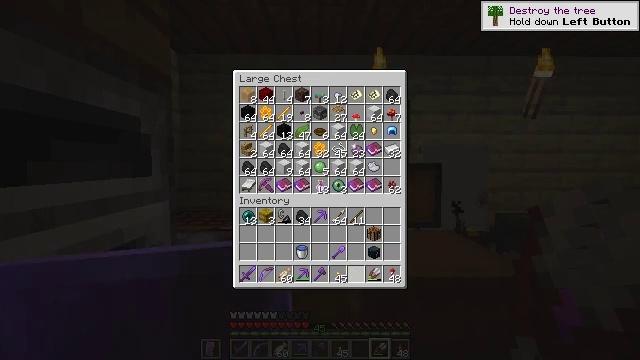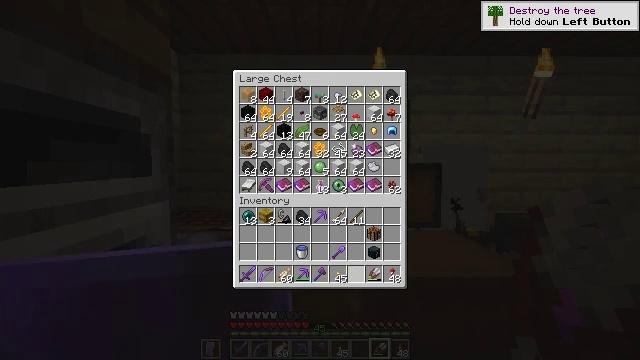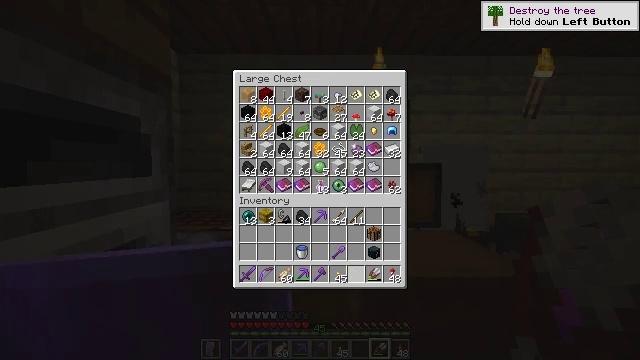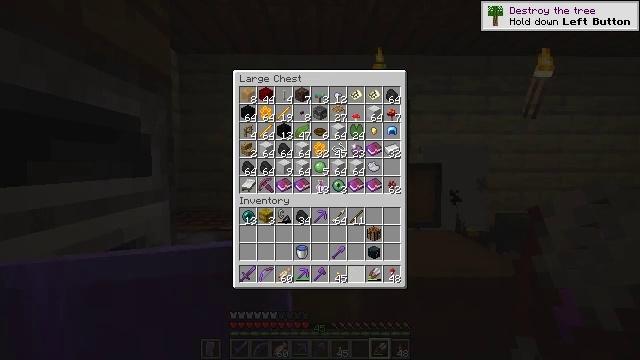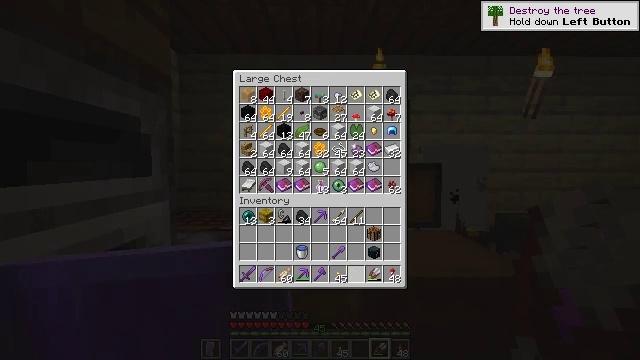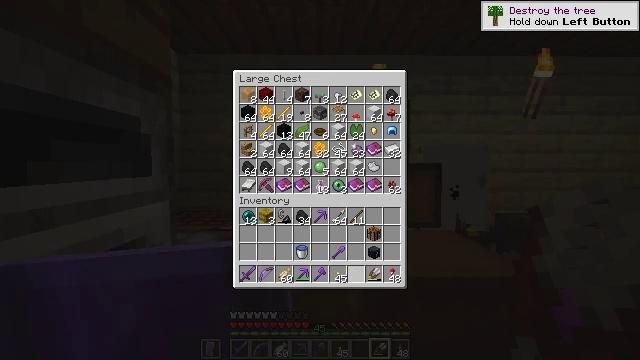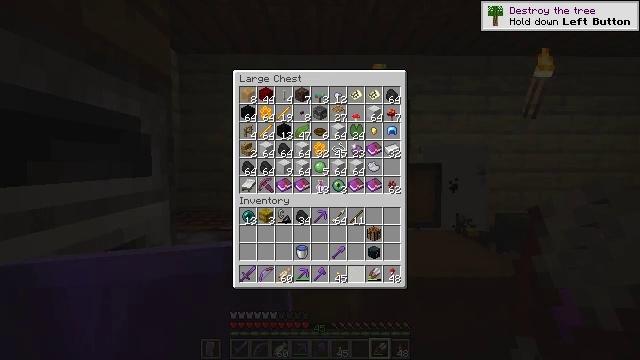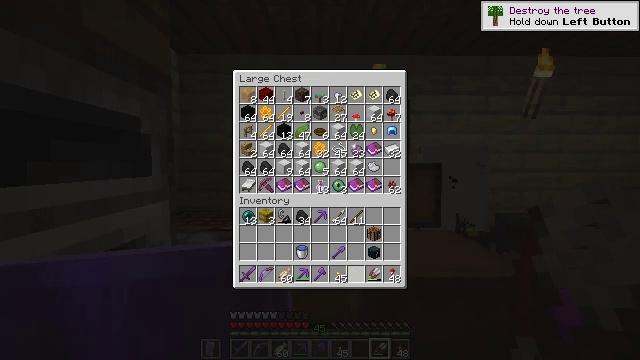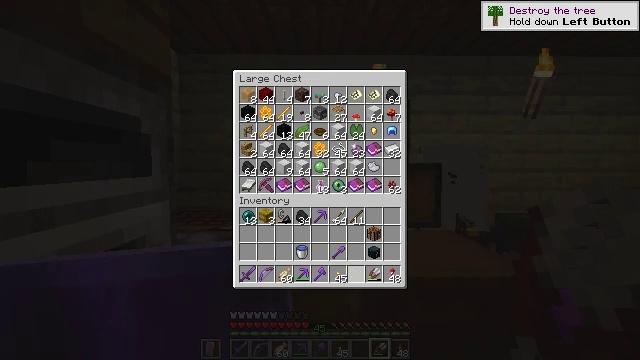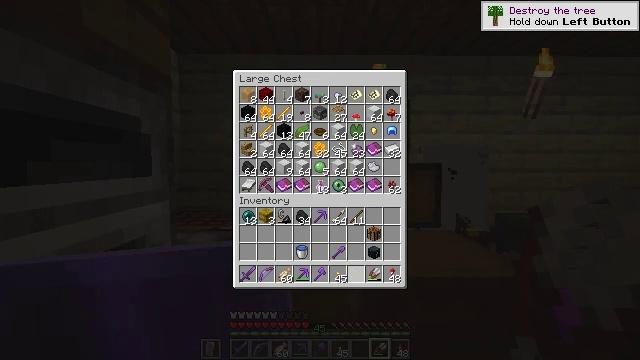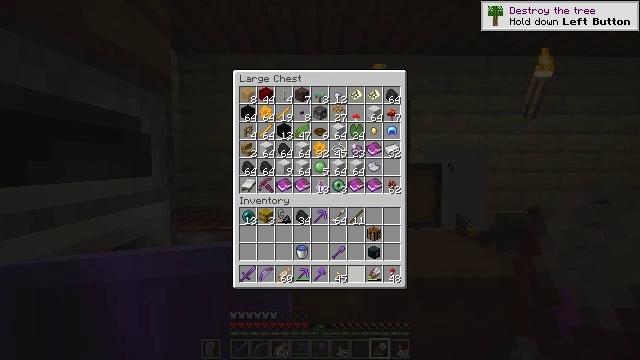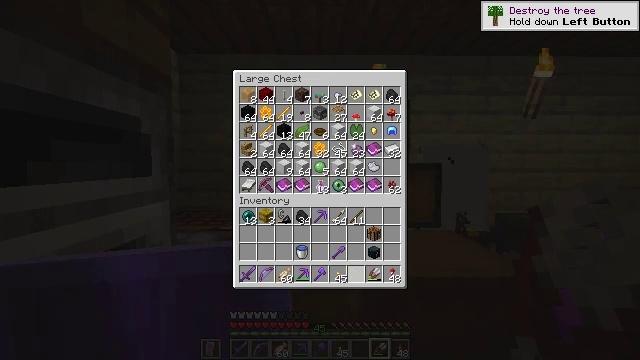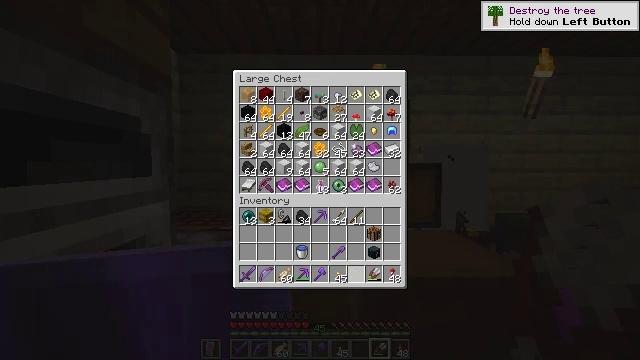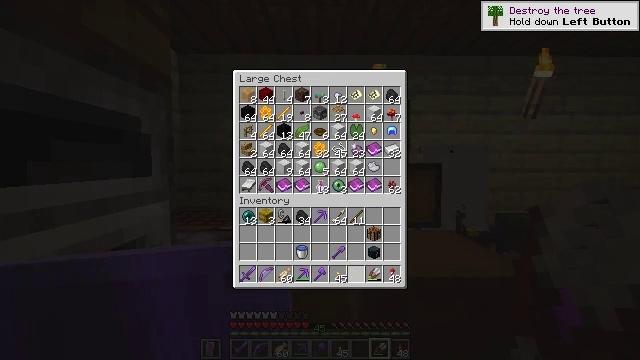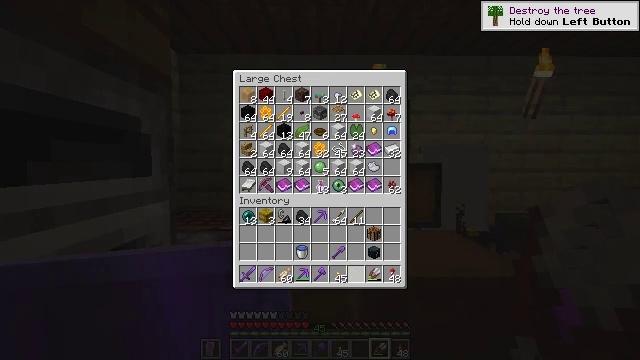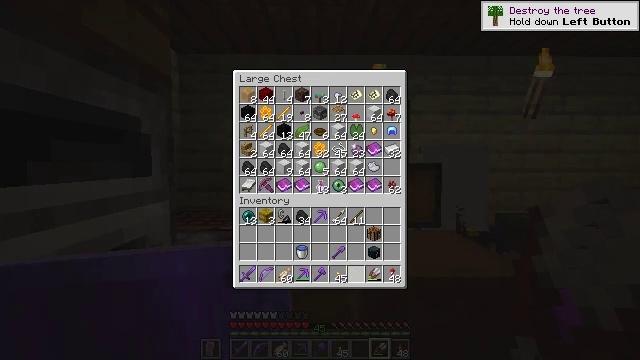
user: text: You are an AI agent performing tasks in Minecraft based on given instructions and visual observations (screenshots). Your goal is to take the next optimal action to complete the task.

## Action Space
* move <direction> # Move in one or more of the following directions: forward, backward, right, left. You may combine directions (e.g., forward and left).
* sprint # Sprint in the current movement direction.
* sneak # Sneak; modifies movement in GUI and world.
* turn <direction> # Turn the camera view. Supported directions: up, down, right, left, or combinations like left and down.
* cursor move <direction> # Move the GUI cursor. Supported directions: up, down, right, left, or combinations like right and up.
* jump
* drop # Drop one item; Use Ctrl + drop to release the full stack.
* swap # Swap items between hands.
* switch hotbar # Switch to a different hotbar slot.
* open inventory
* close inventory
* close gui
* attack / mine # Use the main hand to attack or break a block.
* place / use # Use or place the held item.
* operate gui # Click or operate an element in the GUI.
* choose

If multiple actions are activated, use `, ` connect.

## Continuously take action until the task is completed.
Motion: motion action
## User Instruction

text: Break the light blue shulker box to move it.
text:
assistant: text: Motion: sneak, attack / mine
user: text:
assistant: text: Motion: sneak
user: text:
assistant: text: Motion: sneak
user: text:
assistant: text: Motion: no_op
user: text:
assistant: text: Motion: no_op
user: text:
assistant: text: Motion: no_op
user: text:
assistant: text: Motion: no_op
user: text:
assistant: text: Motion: no_op
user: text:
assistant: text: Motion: no_op
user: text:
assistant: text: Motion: no_op
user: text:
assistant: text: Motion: no_op
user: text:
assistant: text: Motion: no_op
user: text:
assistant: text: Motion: no_op
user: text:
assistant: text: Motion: no_op
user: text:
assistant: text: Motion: no_op
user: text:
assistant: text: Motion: no_op
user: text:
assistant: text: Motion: no_op
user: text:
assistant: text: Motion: no_op
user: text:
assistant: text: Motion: no_op
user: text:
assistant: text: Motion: no_op
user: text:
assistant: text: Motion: no_op
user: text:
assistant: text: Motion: no_op
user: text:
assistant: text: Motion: no_op
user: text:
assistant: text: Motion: no_op
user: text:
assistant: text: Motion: turn right
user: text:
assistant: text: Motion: turn right and down
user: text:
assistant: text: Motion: turn right and down
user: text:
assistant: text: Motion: turn right and down
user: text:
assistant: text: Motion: turn right and down
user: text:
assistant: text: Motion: no_op